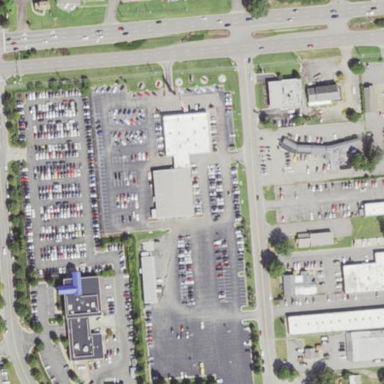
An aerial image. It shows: Retail area.